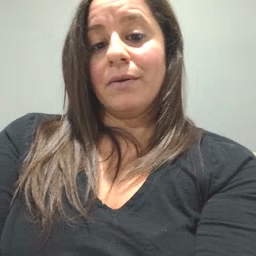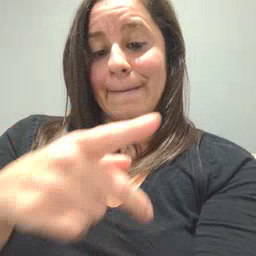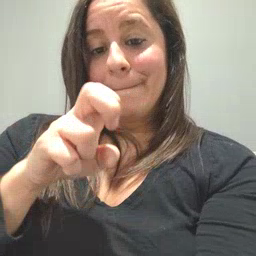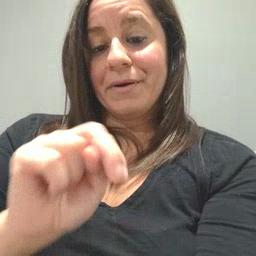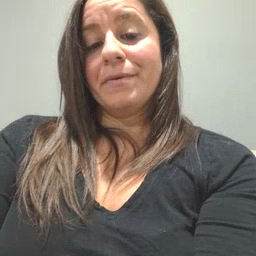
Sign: pen